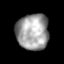
Tissue: lung
Cell type: Myeloid cells
Senescence score: 0.1887
Nuclear area (px): 1143
Mean DAPI intensity: 158.709